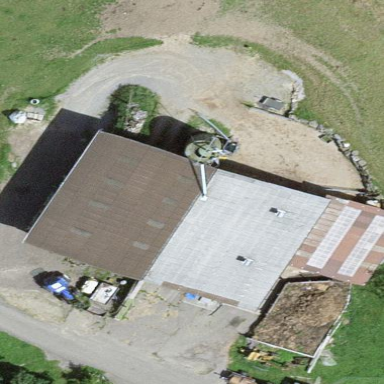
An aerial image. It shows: Farm auxiliary building.